Here is a 2-D grayscale rendering of raw rotating-machine vibration samples (signal-to-image). Based on the visible evidence, which rotor condition applies: normal, misalignment, unbalance, looseness?
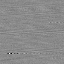
Answer: normal